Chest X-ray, AP view. Patient: 13 years old, sex M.
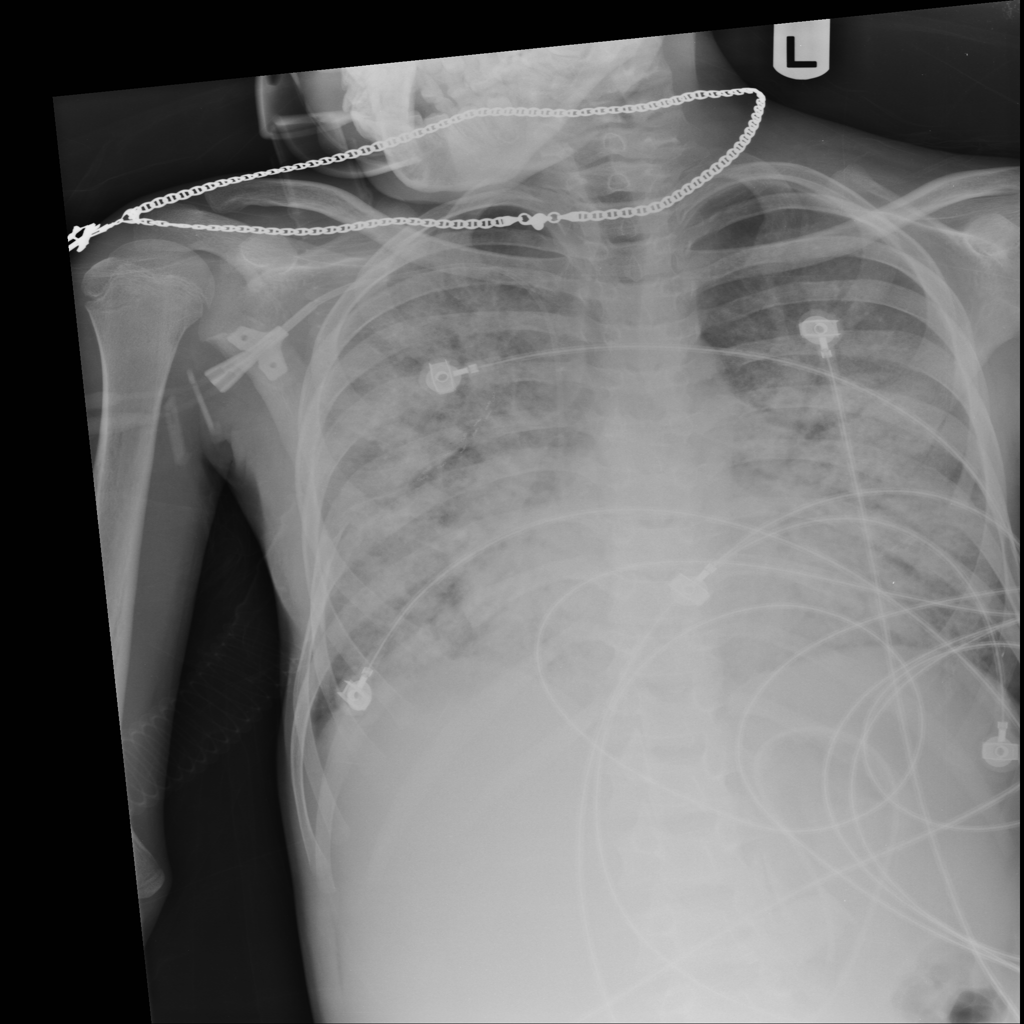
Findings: Infiltration